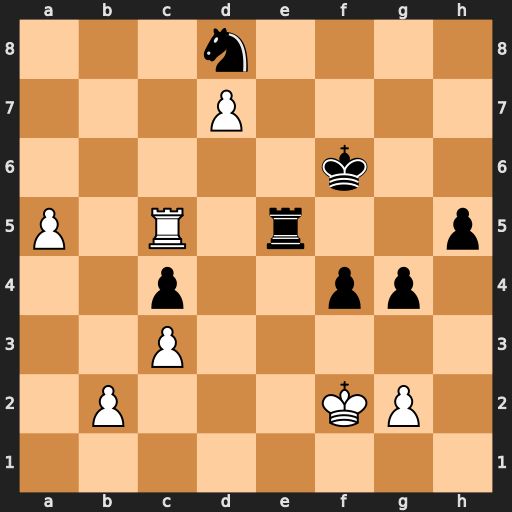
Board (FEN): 3n4/3P4/5k2/P1R1r2p/2p2pp1/2P5/1P3KP1/8
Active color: w
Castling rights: -
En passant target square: -
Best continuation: Rxe5 Kxe5 a6 Kd6 a7